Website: macys
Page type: account-selection
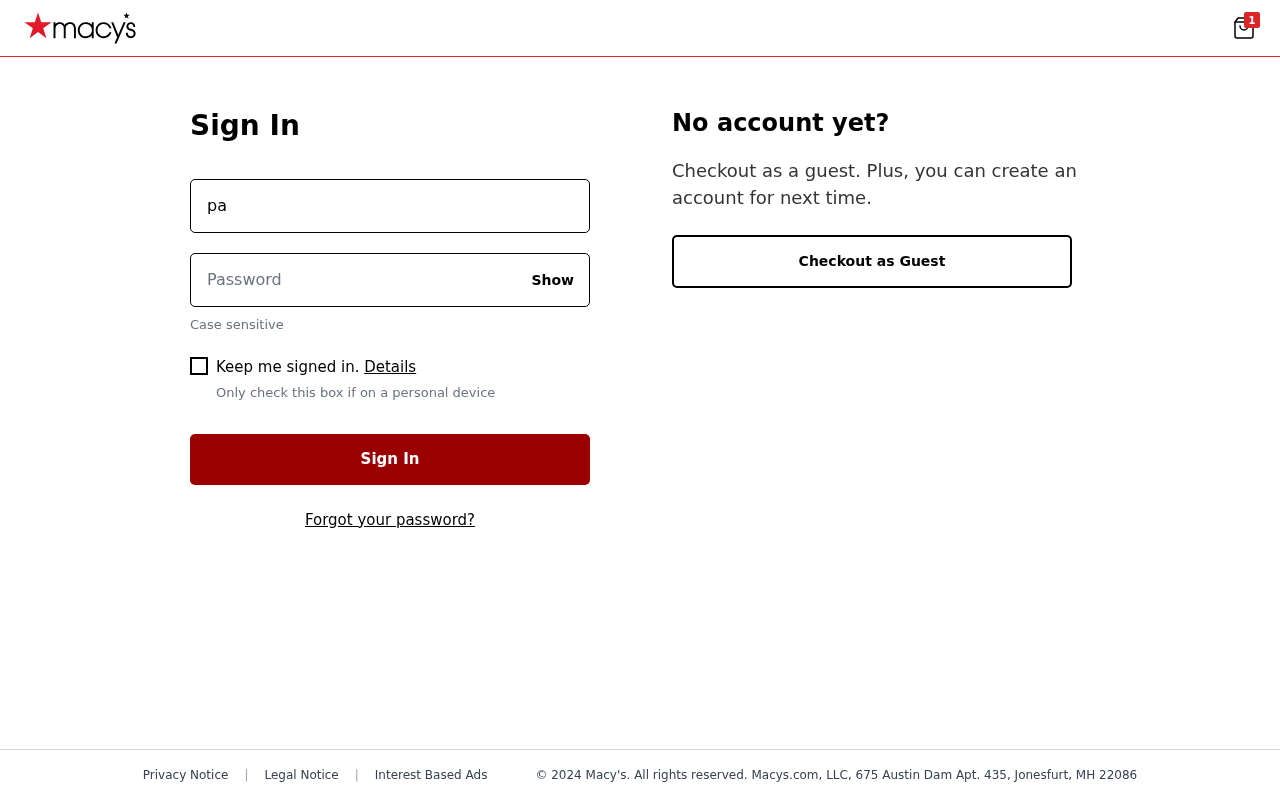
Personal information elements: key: PII_LOGIN_USERNAME
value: paula.wright
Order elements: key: ORDER_NUM_ITEMS
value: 1